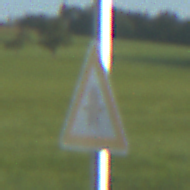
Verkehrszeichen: Vorfahrt
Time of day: MorningAfternoon
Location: Outdoor (Nature)
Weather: Clear
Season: NotSpecified
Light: Natural